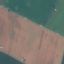
Land use / land cover: AnnualCrop